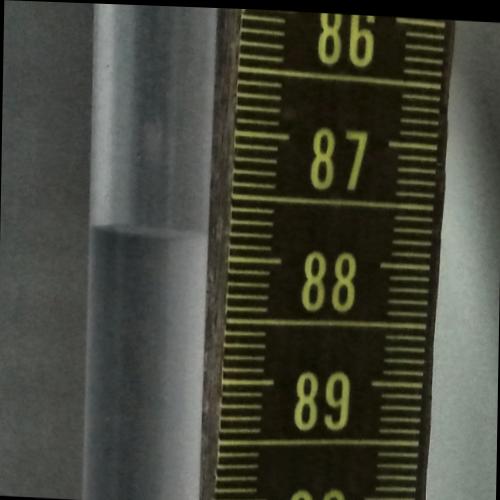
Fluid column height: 87.8 cm